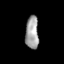
Tissue: lung
Cell type: Epithelial cells
Senescence score: 0.2148
Nuclear area (px): 423
Mean DAPI intensity: 160.411